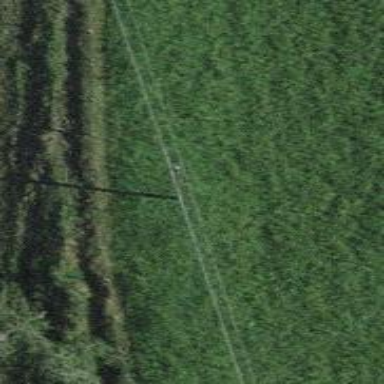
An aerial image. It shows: Minor power line.